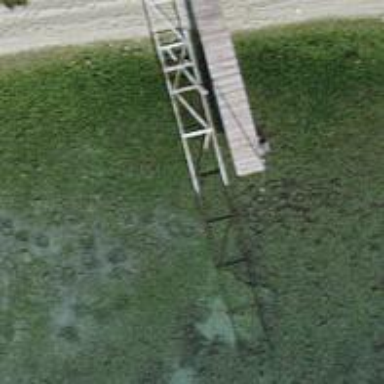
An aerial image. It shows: Man-made pier.